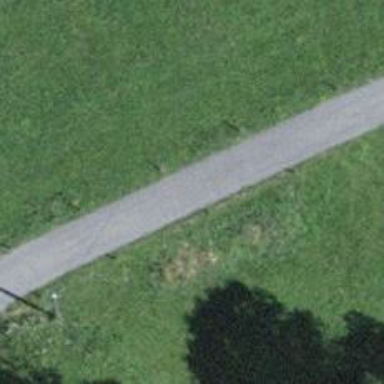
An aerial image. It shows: Service road with high-quality grade 1 track surface.